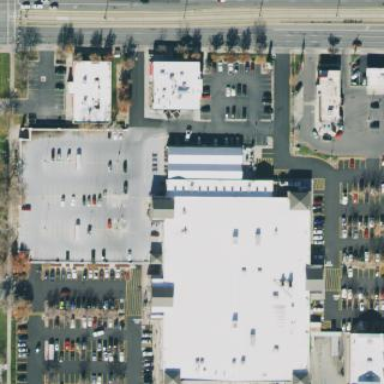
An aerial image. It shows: Commercial building housing supermarket.